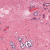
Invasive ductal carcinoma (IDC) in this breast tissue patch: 0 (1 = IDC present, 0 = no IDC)